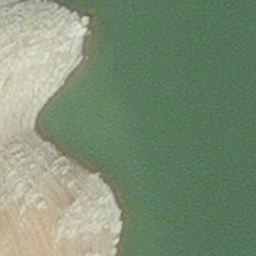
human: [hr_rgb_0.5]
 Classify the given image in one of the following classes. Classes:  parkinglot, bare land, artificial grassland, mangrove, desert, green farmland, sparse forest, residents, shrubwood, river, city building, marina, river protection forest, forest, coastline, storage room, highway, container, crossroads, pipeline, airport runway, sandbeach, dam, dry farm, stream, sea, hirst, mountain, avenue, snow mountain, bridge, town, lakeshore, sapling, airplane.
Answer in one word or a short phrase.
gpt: hirst